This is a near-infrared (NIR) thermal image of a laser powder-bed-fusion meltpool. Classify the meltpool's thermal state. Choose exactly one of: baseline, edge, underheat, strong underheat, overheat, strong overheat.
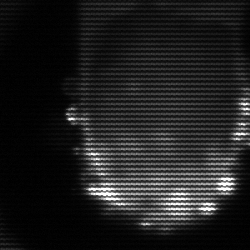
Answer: baseline